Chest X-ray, PA view. Patient: 85 years old, sex M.
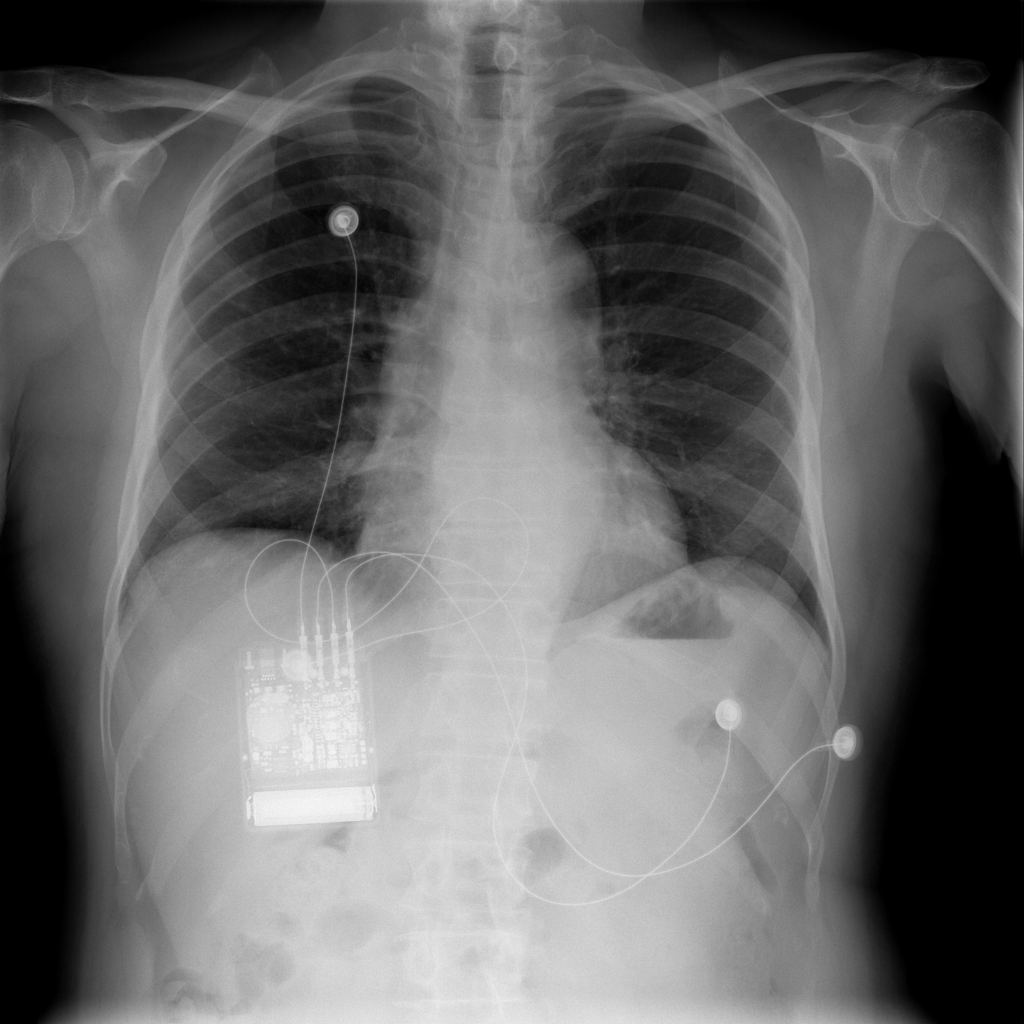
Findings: No Finding